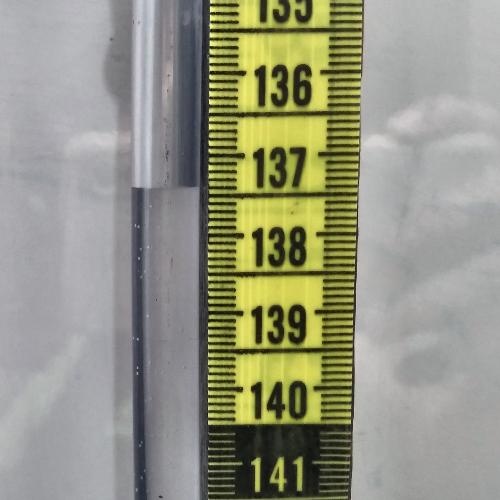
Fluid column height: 137.4 cm